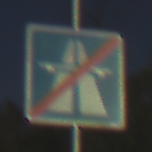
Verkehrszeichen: EndeAutbahn
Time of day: SunriseSunset
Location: Outdoor (Nature)
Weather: Clear
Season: NotSpecified
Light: Natural